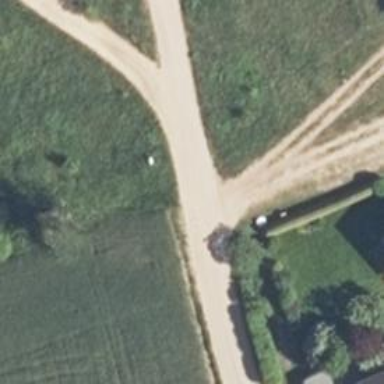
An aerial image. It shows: Residential road with gravel surface.